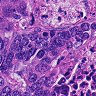
Metastatic tissue present: yes